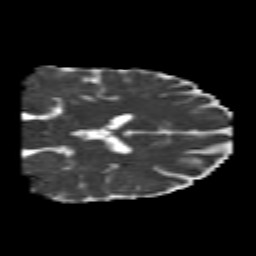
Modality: MD
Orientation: coronal
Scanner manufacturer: siemens
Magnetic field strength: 3 T
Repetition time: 6.8 s
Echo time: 0.093 s